Question: I want to make one expandable list with level 1 and level 2, Normally level 1 list should display and when click on Level 1 list item item then Level 2 will open left side.
Please guide me how to do this.

I read so many tutorials but all are expending the list level2 down/ not left or right side,. Please guide me. Thanks in advance...
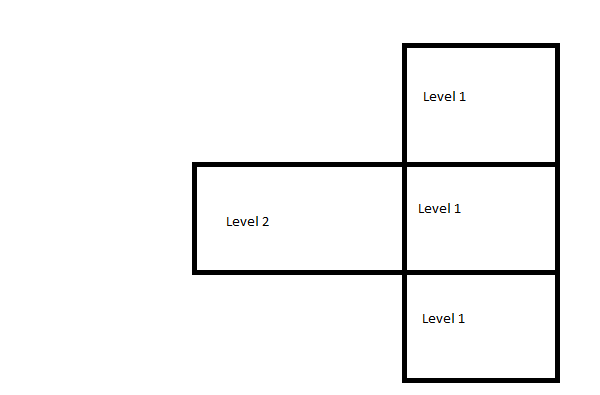
Answer: It seems an interesting hack. I'm implementing something similar too, my be you should start from <URL> from where i started basically. It gives you some ideas for what we are trying to implement.BTW that's the blog from the developer at the famous ANY.Do app which has that functionality.